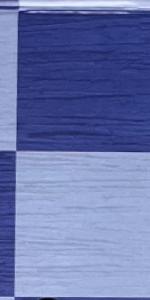
Label: Empty